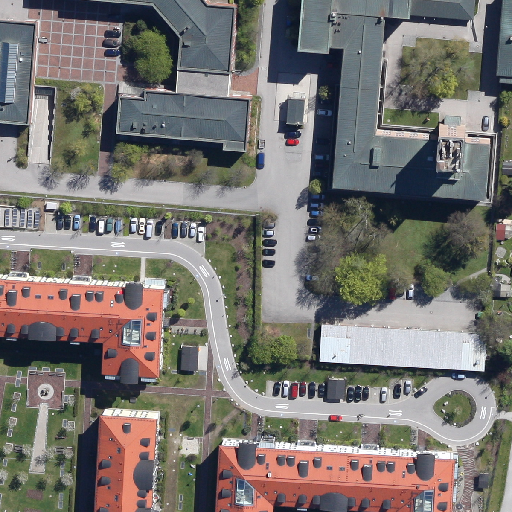
Referring expression: car in the parking area